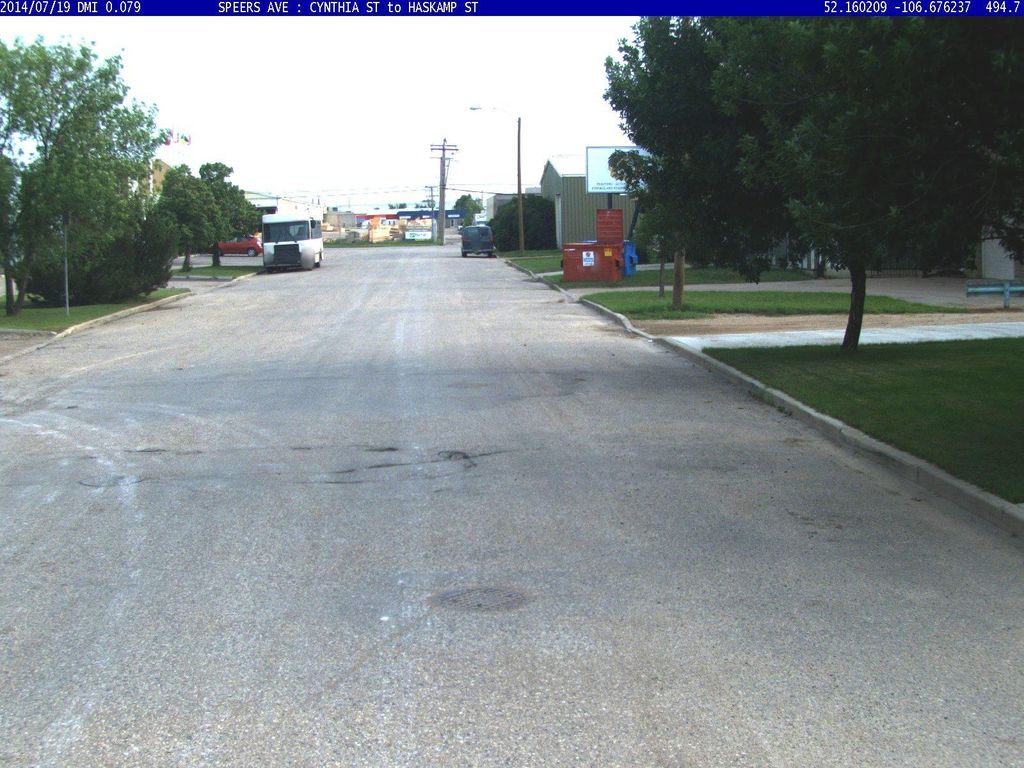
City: saskatoon